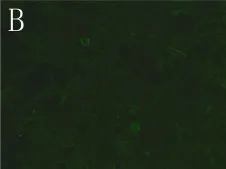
Indirect immunofluorescence assay of autoimmune encephalitis antibodies. (B) Cell based assay of GABABR antibody in blood (1:10 titer).
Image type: pathology (immunostaining)